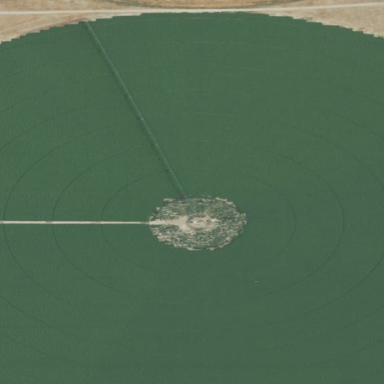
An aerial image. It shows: Farmland with pivot irrigation system.